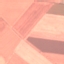
Label: AnnualCrop